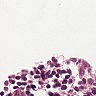
Metastatic tissue present: no